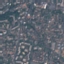
Label: Residential